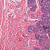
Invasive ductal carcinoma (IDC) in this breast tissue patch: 0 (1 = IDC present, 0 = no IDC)